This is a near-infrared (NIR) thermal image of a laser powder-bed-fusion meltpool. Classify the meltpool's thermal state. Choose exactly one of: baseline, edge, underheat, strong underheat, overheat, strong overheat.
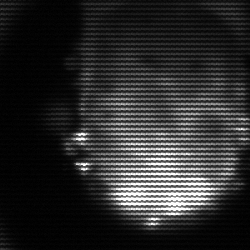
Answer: baseline